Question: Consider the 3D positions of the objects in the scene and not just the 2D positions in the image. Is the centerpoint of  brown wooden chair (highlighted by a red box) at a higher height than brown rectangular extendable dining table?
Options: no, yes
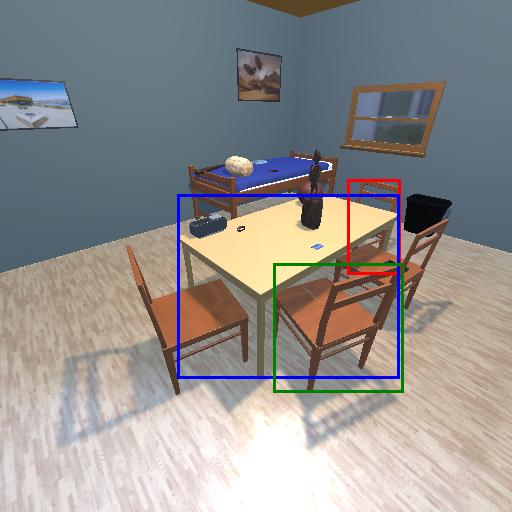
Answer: no